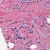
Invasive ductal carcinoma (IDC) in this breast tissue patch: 1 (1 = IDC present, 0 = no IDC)